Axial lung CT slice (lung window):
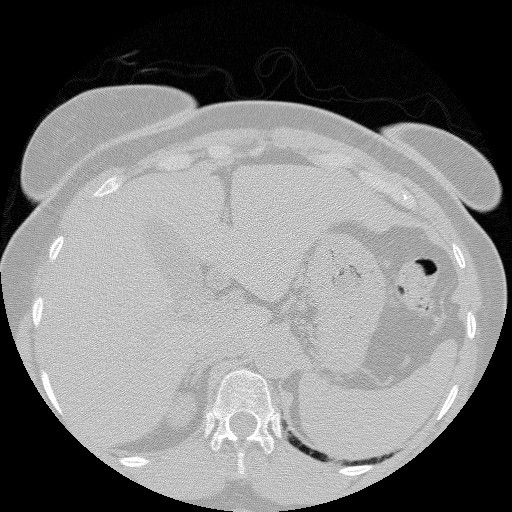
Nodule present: no